This time-domain trace was recorded on a rotor test rig. Diagnose the rotating machine from this image, choosing from: normal, misalignment, unbalance, looseness.
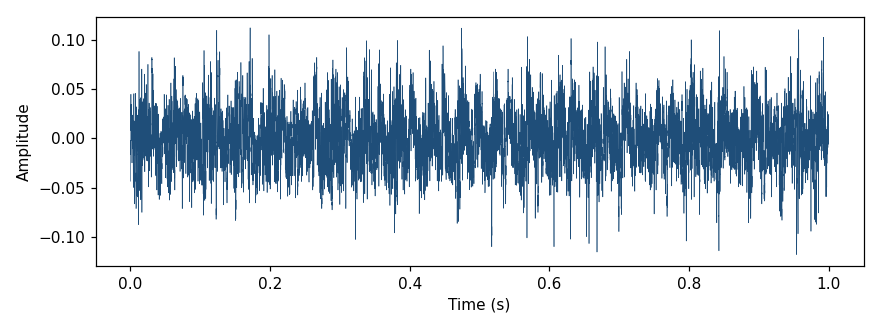
Answer: looseness